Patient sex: M
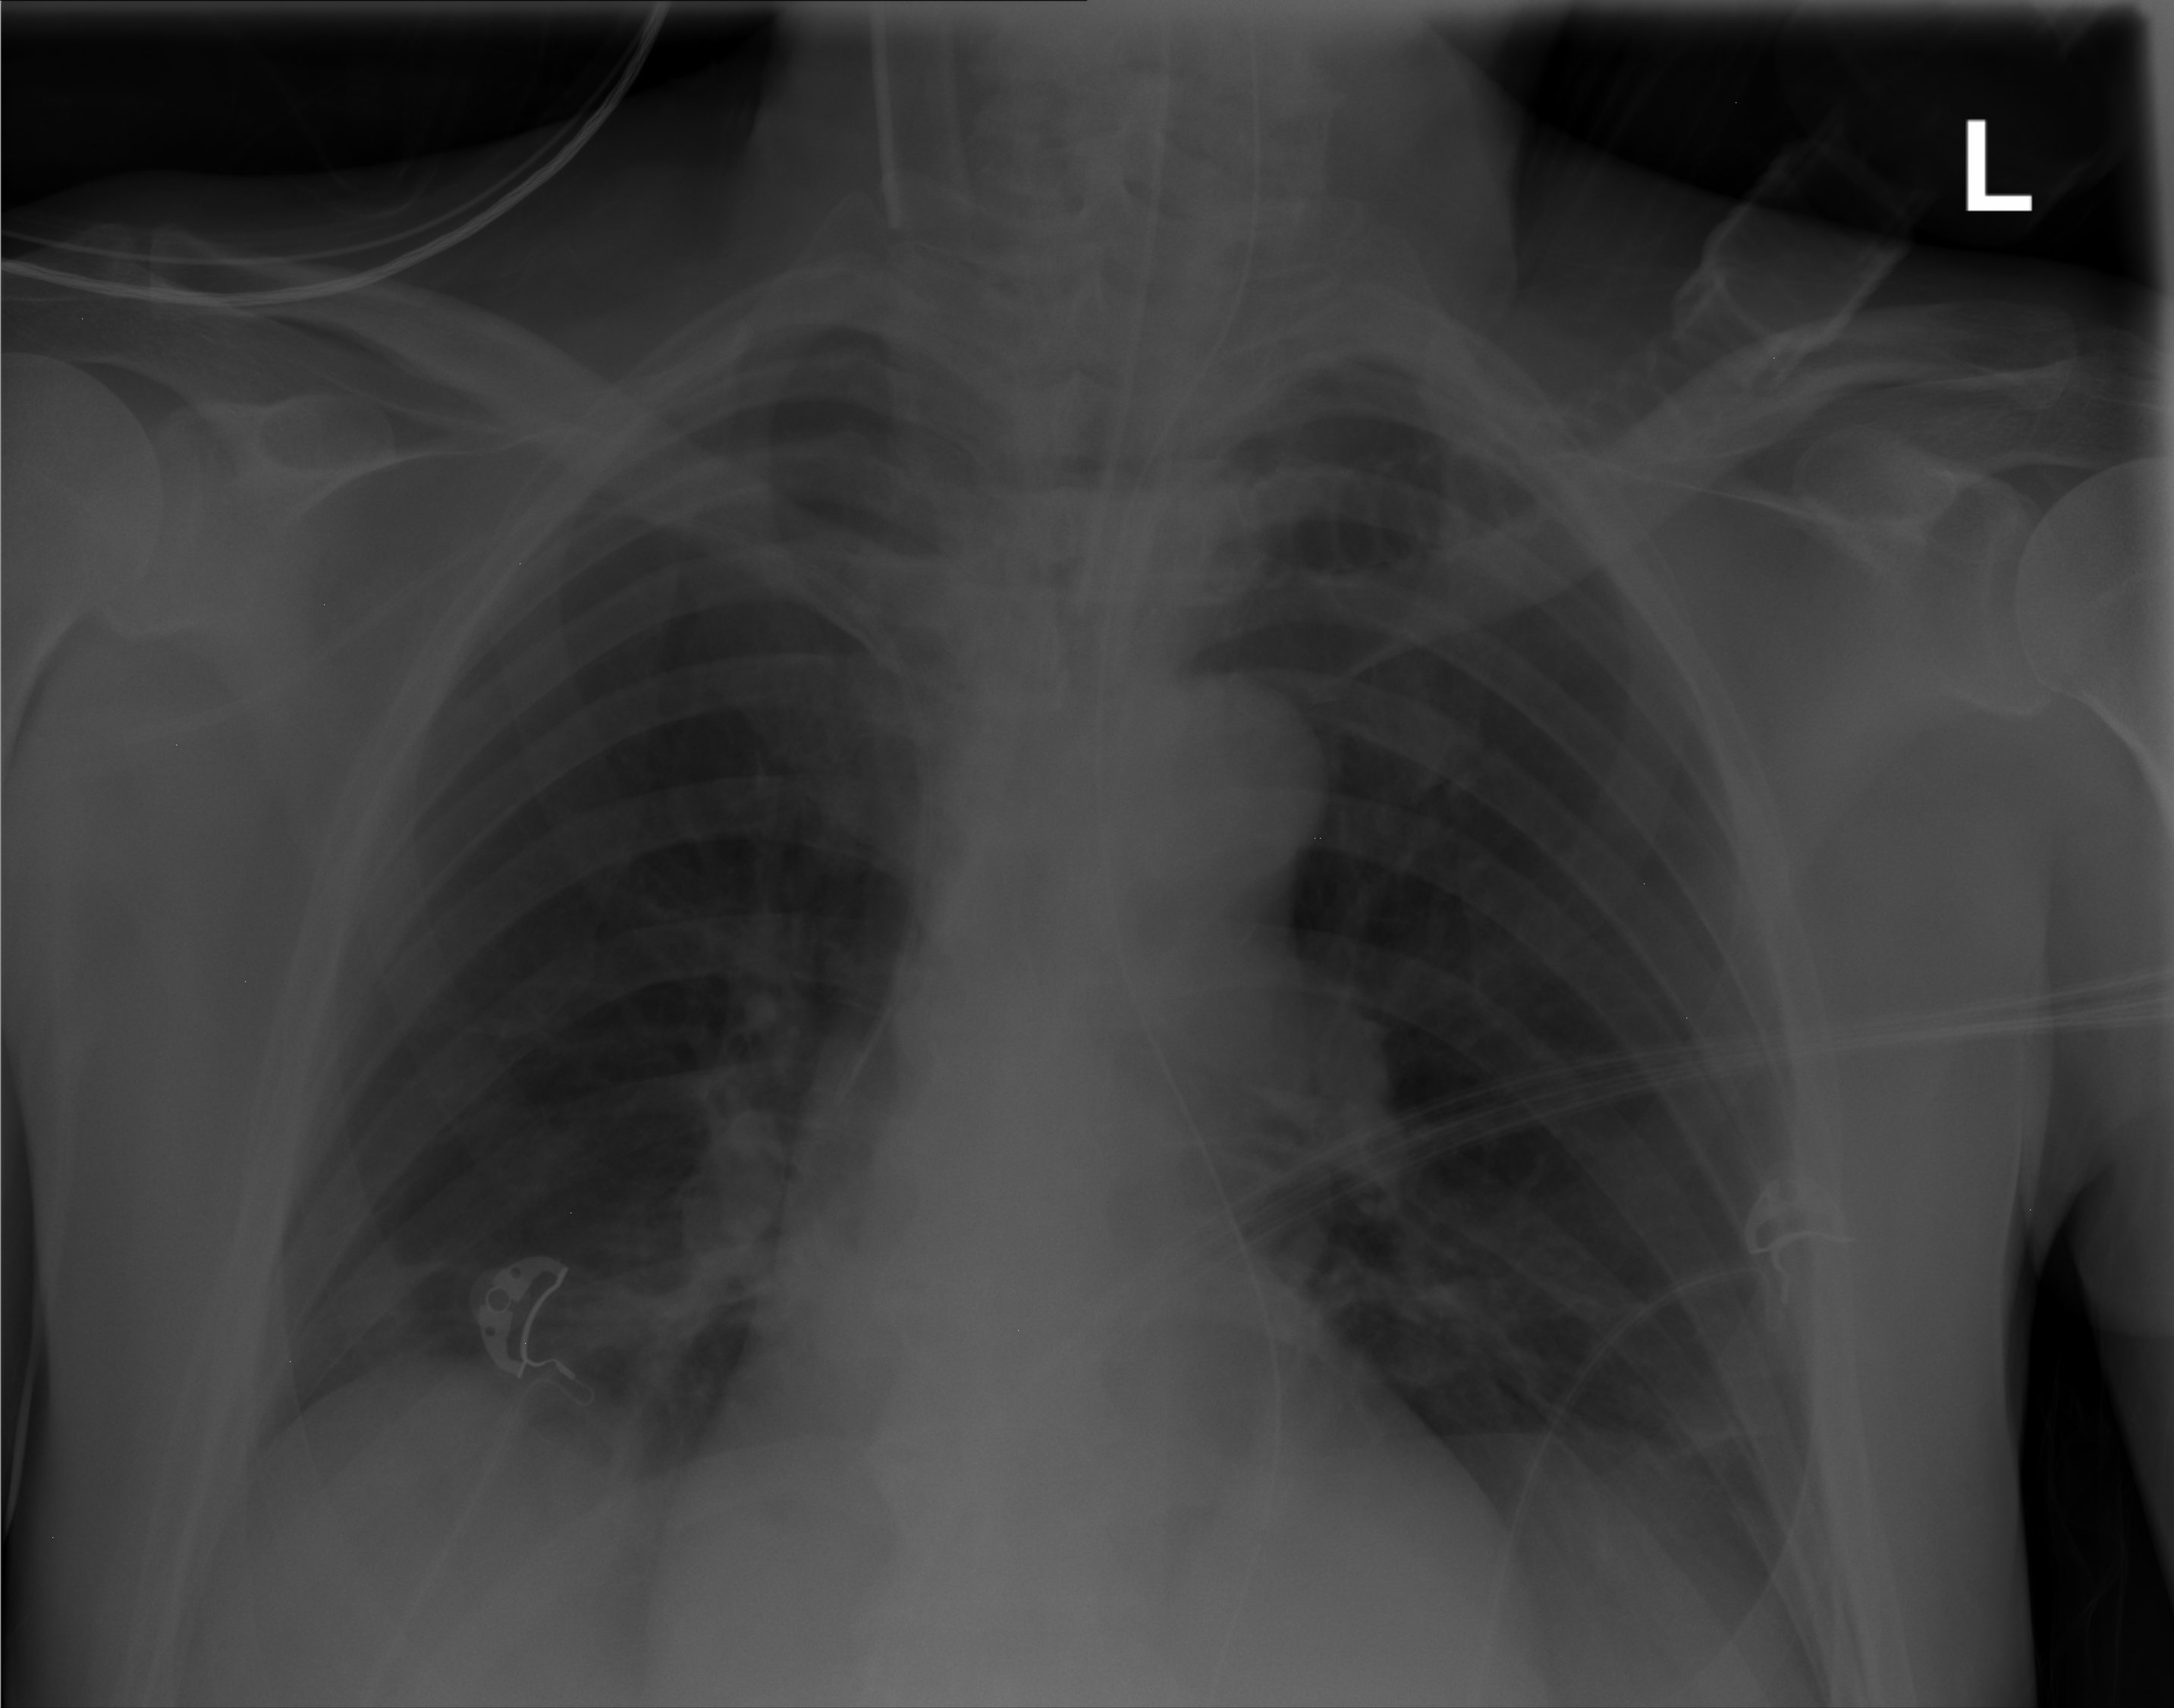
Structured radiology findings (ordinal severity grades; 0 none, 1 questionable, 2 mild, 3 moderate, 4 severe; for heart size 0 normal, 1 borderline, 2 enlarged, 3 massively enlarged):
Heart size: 0
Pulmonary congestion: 0
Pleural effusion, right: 0
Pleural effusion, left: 0
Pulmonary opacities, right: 0
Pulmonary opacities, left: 0
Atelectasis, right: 2
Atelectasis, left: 2